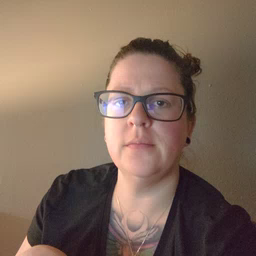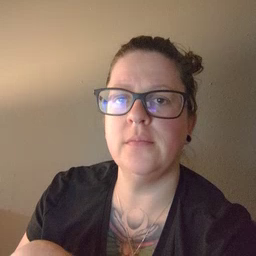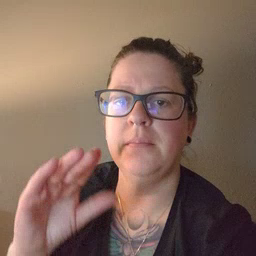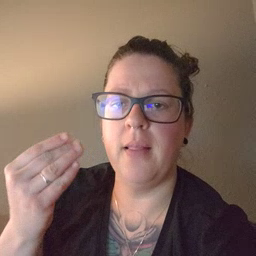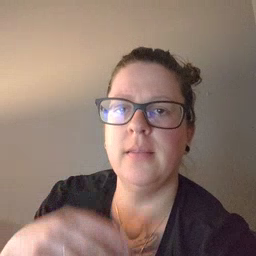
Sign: smile